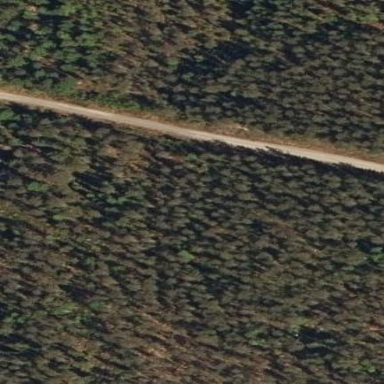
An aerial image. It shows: Woodland with needle-leaved trees.